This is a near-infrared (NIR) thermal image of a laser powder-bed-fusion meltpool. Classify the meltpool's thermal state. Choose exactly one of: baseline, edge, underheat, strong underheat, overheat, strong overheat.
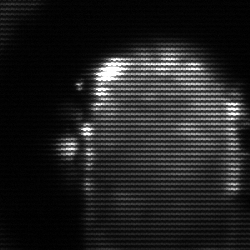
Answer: baseline